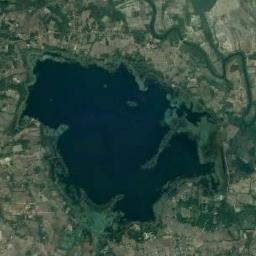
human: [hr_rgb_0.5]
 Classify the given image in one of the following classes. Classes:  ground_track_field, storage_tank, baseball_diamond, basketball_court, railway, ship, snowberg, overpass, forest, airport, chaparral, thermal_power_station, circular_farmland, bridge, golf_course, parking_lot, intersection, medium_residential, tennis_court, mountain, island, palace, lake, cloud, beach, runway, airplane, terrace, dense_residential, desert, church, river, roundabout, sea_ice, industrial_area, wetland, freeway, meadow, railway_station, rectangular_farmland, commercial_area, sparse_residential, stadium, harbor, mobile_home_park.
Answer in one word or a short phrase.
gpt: lake